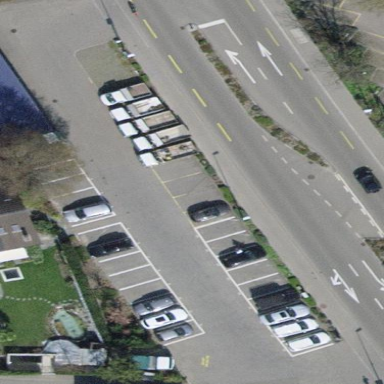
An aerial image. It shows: Parking area with surface.